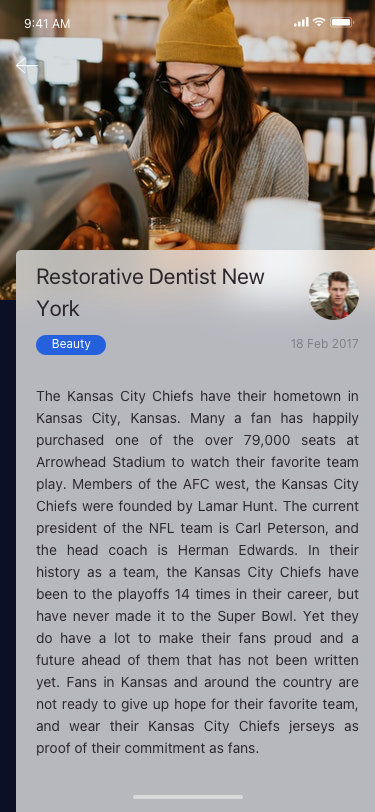
Text in this UI design:
The Kansas City Chiefs have their hometown in Kansas City, Kansas. Many a fan has happily purchased one of the over 79,000 seats at Arrowhead Stadium to watch their favorite team play. Members of the AFC west, the Kansas City Chiefs were founded by Lamar Hunt. The current president of the NFL team is Carl Peterson, and the head coach is Herman Edwards. In their history as a team, the Kansas City Chiefs have been to the playoffs 14 times in their career, but have never made it to the Super Bowl. Yet they do have a lot to make their fans proud and a future ahead of them that has not been written yet. Fans in Kansas and around the country are not ready to give up hope for their favorite team, and wear their Kansas City Chiefs jerseys as proof of their commitment as fans.

Many fans were sad to see that Dick Vermeil has left the Kansas City Chiefs as coach. His five seasons as coach are over, and it was hard for him to say goodbye, yet he felt it was time to pursue other things in his life. It is now up to head coach, Herman Edwards to see what next year’s season will be like. It will be interesting to see where he can take the Kansas City Chiefs. There are bound to be some changes both in the team roster and in the way the team is coached in the coming months. Fans will be watching closely and hoping that this year is the one that the Kansas City Chiefs will make it to the Super Bowl.

In addition to playing football, both the players and the Kansa City Chiefs organization put forth a lot of effort for charitable events and causes. For instance, this past season, the Kansas City Chiefs raised over fourteen million dollars for various charities. It is interesting to note that many of the players take their own time to support and help charities of their own choices, as well.

Of course, fans all over Kansas are anxious to display their support for their team, and proudly wear the red and white colors of the Kansas City Chiefs. The online Pro Shop even sells a Kansas City Chiefs cookbook that is said to contain some very good recipes for fans to try.

Kansas City Chief fans will be cheering them on all the way. Go Chiefs!
Beauty
18 Feb 2017
Restorative Dentist New York